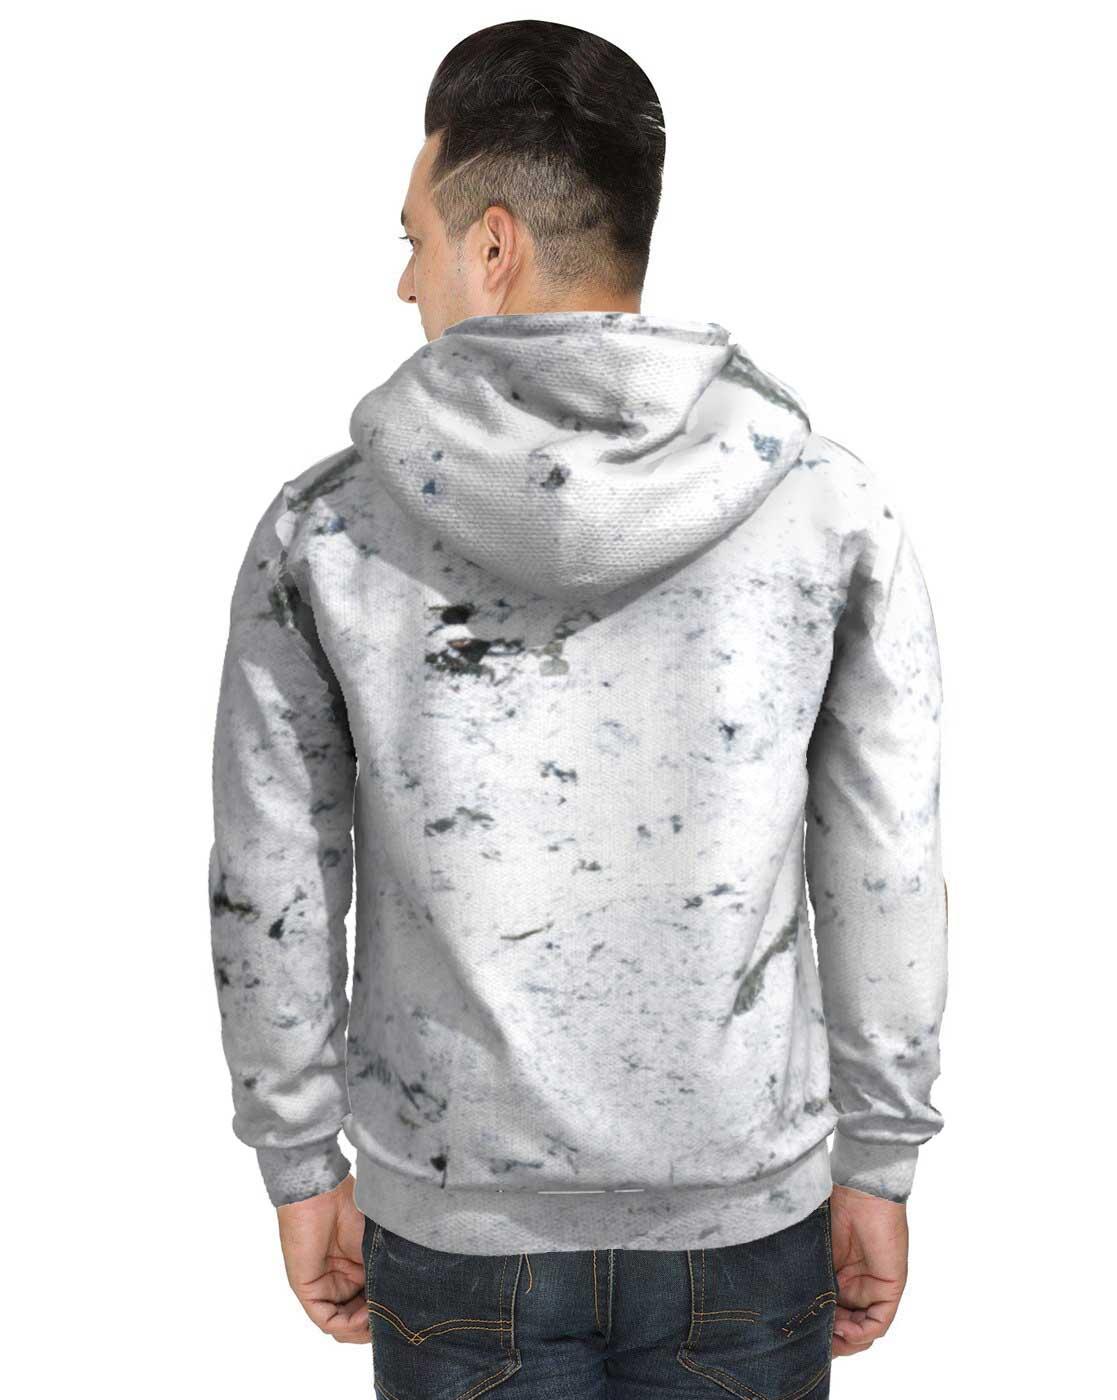
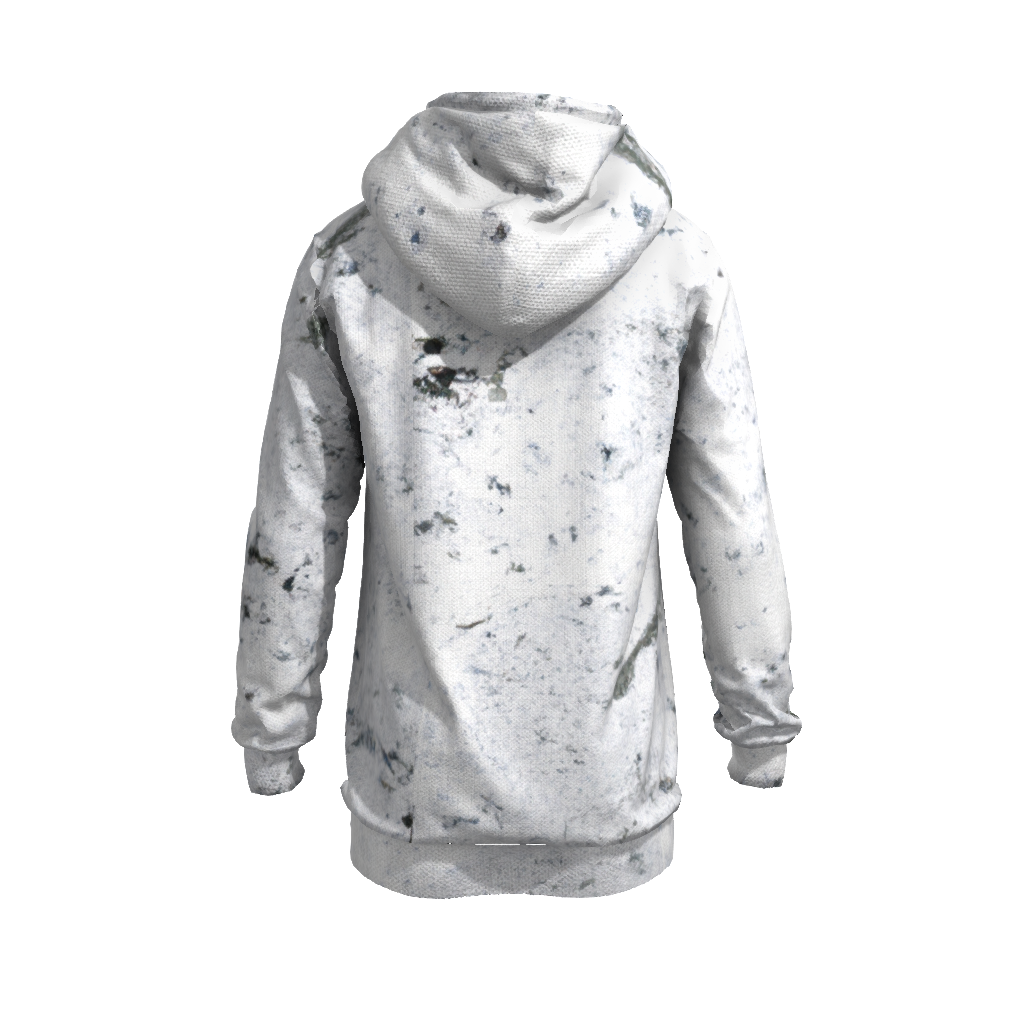
Clothing description: grey black marble hooded sweatshirt